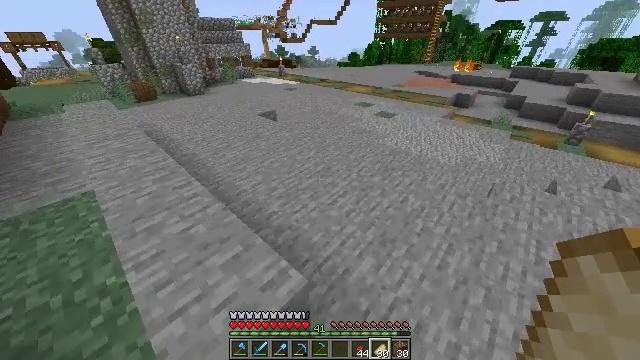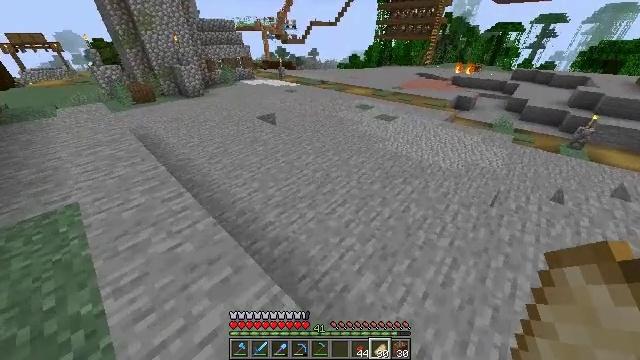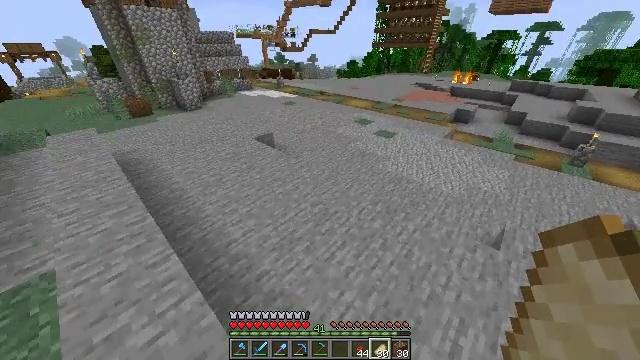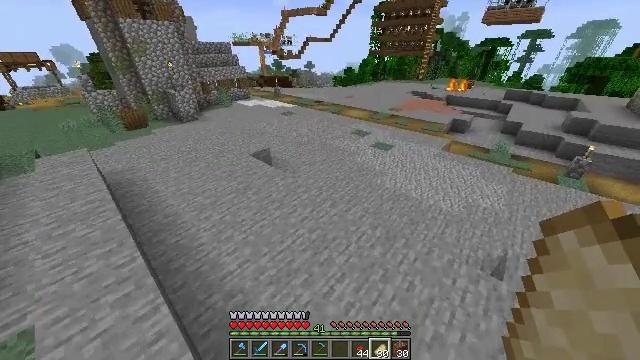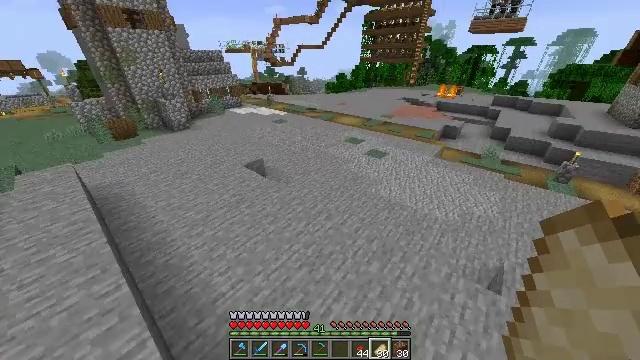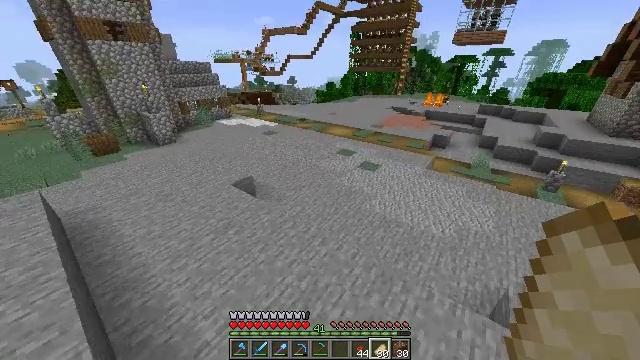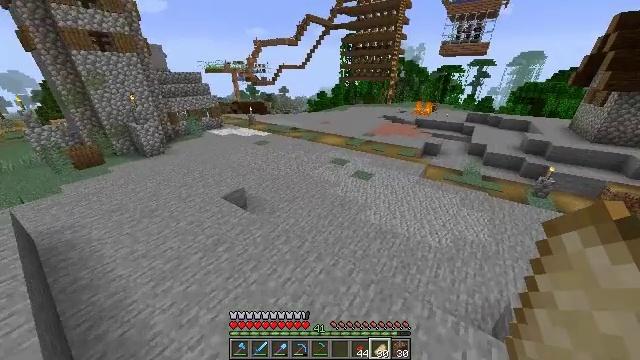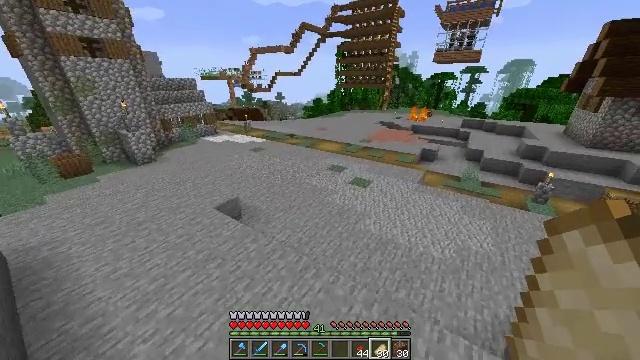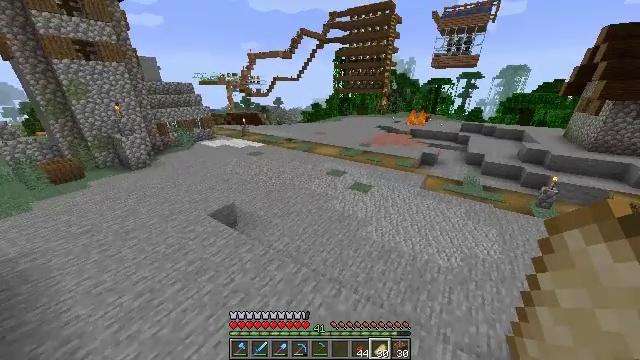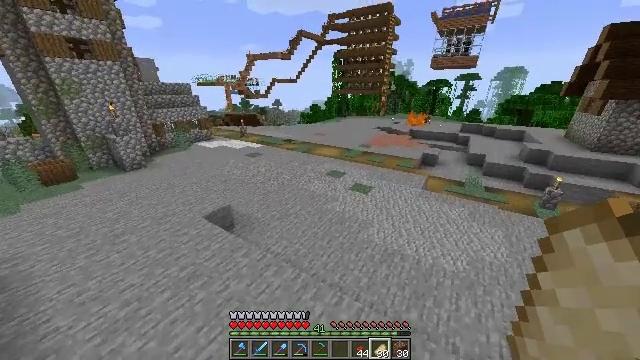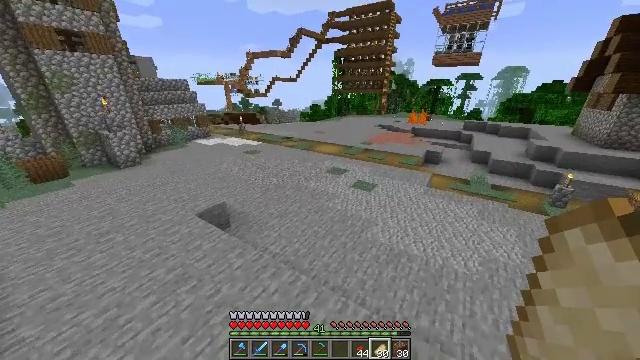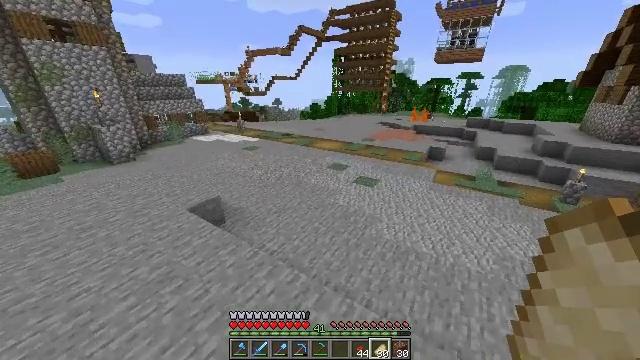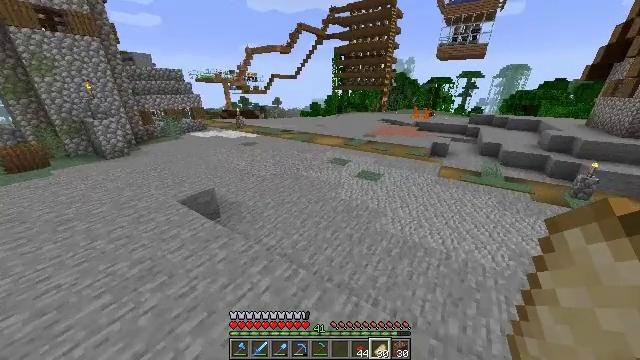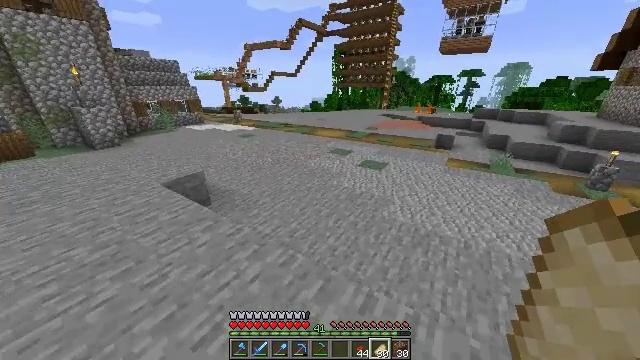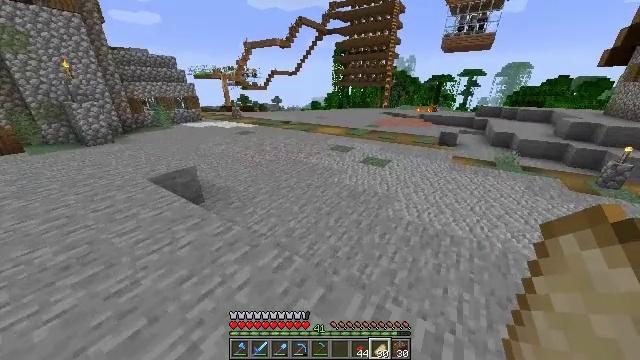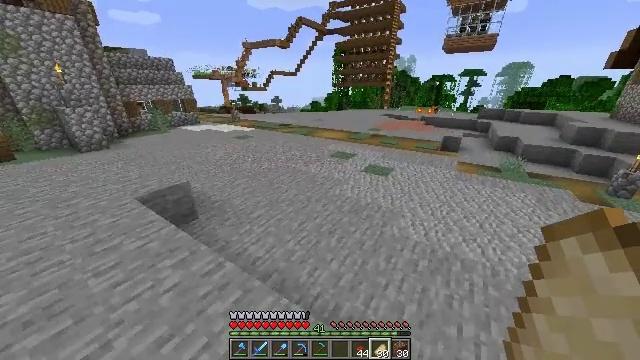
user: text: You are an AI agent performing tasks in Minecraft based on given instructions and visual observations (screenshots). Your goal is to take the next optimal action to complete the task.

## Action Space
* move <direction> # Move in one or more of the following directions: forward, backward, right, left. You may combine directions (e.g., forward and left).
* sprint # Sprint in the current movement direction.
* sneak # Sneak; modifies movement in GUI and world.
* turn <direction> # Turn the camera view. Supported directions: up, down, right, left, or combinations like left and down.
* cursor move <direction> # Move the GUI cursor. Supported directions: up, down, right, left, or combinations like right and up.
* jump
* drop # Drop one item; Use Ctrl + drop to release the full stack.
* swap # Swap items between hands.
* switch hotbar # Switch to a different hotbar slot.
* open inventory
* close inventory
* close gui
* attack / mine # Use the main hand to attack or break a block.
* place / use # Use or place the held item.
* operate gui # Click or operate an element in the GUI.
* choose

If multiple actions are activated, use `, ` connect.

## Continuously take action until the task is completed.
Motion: motion action
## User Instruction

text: Use dried kelp to make a dried kelp block.
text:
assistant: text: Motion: move forward, jump
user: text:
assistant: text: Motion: move forward, jump
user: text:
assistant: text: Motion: move forward, turn up, jump
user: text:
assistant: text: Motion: move forward, turn right and up, jump
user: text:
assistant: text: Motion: move forward, turn right and up, jump
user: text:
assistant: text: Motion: move forward, turn right and up, jump
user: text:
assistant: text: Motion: move forward, turn right and up, jump
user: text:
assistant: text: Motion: move forward, turn up, jump
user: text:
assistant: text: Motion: move forward, jump
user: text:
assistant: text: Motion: move forward, jump
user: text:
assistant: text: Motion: move forward, jump
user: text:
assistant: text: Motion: move forward, jump
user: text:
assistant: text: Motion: move forward, jump
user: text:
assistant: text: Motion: move forward, sprint, jump
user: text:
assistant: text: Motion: move forward, sprint, jump
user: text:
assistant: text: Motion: move forward, sprint, jump
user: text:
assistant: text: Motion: move forward, jump
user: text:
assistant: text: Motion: move forward, jump
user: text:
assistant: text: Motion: move forward, jump
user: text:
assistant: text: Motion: move forward, jump
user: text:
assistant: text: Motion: move forward, jump
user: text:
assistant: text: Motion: move forward, jump
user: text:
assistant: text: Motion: move forward, jump
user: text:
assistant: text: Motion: move forward, jump
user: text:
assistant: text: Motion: move forward, jump
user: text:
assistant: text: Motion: move forward, jump
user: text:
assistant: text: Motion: move forward, sprint, jump
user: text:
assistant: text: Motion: move forward, sprint, jump
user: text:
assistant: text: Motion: move forward, sprint, jump
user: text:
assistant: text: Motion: move forward, sprint, jump